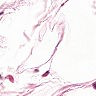
Metastatic tissue present: no